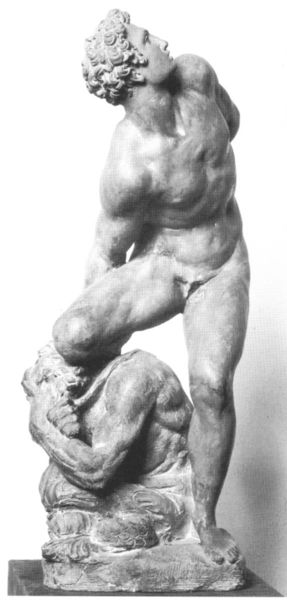
Titel: Die Ehre triumphiert über die Arglist (Modell)
Künstler: Vincenzo Danti
Institution: Florenz, Bargello
Schlagwörter: akt, gruppe, kampf, körper, mann, nackt, brust, finger, hell, marmor, männer, ohr, schwarz, weiss, blick, gesicht, sockel, stein, hände, figur, haare, locken, skulptur, bein, muskeln, bauch, plastik, geschlecht, knie, oberschenkel, zehen, foto, abgewandt, barfuss, penis, schwarzweiß, knien, jüngling, beugen, muskel, griechisch, löwe, gefangener, centaur, römisch, beschädigt, athletisch, verrenkt, ame, unterlegen, skulptu, musklen, fömisch